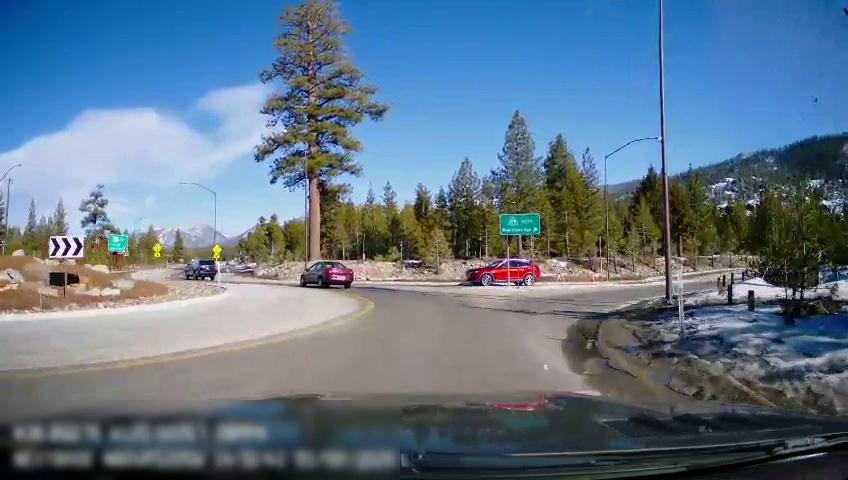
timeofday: Day
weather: Sunny
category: Drivable Space
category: Vehicles | Car
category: Vehicles | SUV
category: Vehicles | SUV
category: Lanes | Current Lane
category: Traffic | Signs
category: Traffic | Signs
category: Traffic | Signs
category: Traffic | Signs